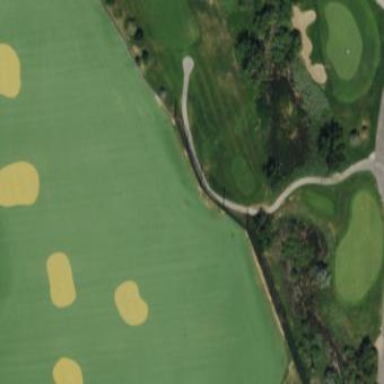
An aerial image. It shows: Driving range for golf on grass.